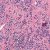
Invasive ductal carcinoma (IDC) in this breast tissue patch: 0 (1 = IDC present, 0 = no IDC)